Question: I'm trying to write a query that will break out what percentage of time is utilized within a hour given a time range.
Sample data:
'''
declare @date table(id int, Start_time time, End_time time)
Insert Into @date(id, Start_time, End_time) values
(0, '09:15', '17:15')
, (1, '10:45', '16:30')
, (2, '08:05', '17:45')
, (3, '07:00', '15:00')
, (4, '07:30', '8:30')
'''
Looking to get output like this:

Any help would greatly be appreciated.
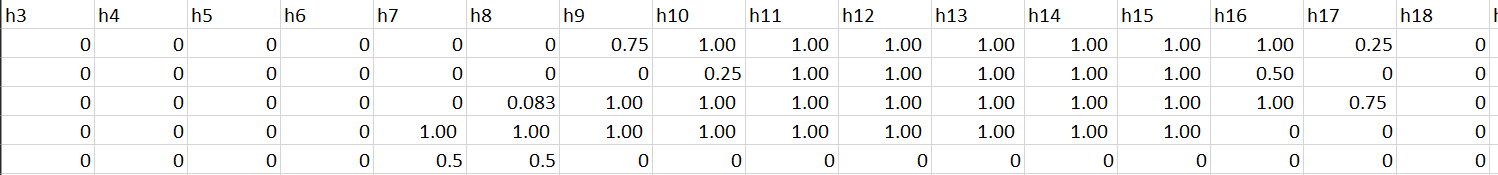
Answer: By using an ad-hoc tally table to create every minute of the day. This assumes you are processing to the minute. Then it becomes a small matter of the conditional aggregation.
'''
;with cte as (
Select A.ID
,Hrs = datepart(hour,T)
,Cnt = convert(decimal(10,2),sum(1.0) / 60)
From @date A
Join (
Select Top (1440) T=dateadd(MINUTE,-1+Row_Number() Over (Order By (Select NULL)),0) From master..spt_values n1,master..spt_values n2
) B on T >=convert(datetime,Start_Time) and t<convert(datetime,End_Time)
Group By A.ID,datepart(hour,T)
)
Select ID
,h3 = sum(case when Hrs=3 then Cnt else 0 end)
,h4 = sum(case when Hrs=4 then Cnt else 0 end)
,h5 = sum(case when Hrs=5 then Cnt else 0 end)
,h6 = sum(case when Hrs=6 then Cnt else 0 end)
,h7 = sum(case when Hrs=7 then Cnt else 0 end)
,h8 = sum(case when Hrs=8 then Cnt else 0 end)
,h9 = sum(case when Hrs=9 then Cnt else 0 end)
,h10 = sum(case when Hrs=10 then Cnt else 0 end)
,h11 = sum(case when Hrs=11 then Cnt else 0 end)
,h12 = sum(case when Hrs=12 then Cnt else 0 end)
,h13 = sum(case when Hrs=13 then Cnt else 0 end)
,h14 = sum(case when Hrs=14 then Cnt else 0 end)
,h15 = sum(case when Hrs=15 then Cnt else 0 end)
,h16 = sum(case when Hrs=16 then Cnt else 0 end)
,h17 = sum(case when Hrs=17 then Cnt else 0 end)
,h18 = sum(case when Hrs=18 then Cnt else 0 end)
From cte
Group By ID
'''
<URL>